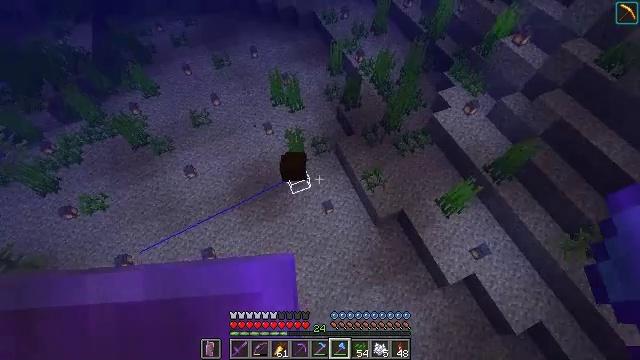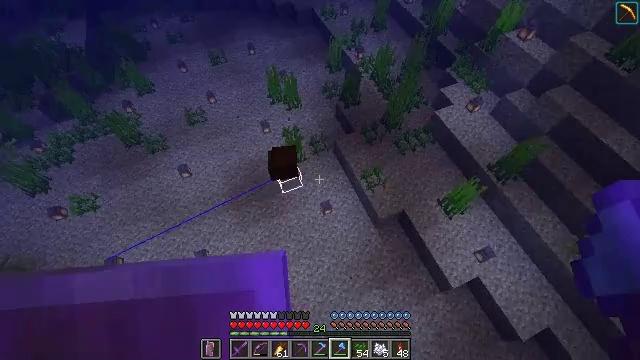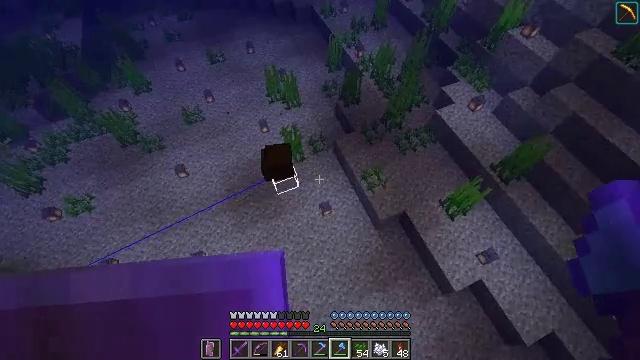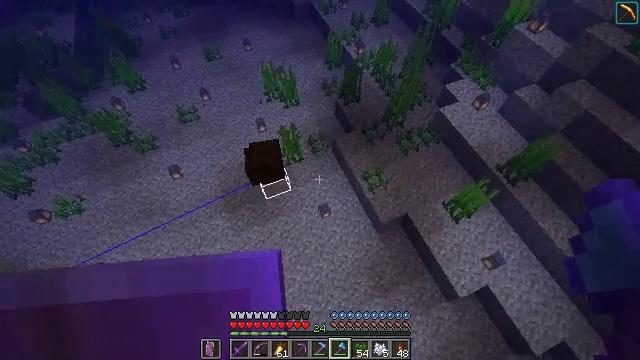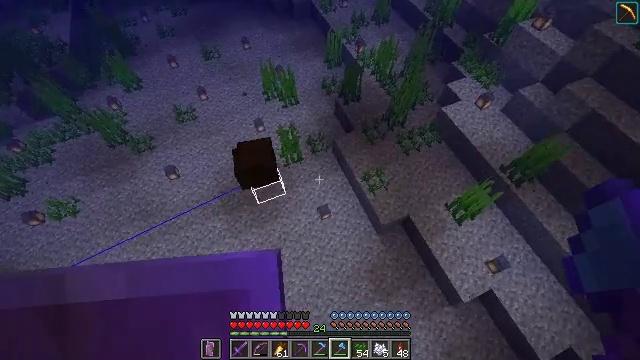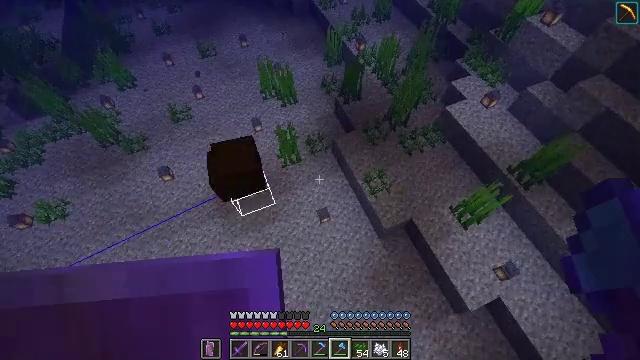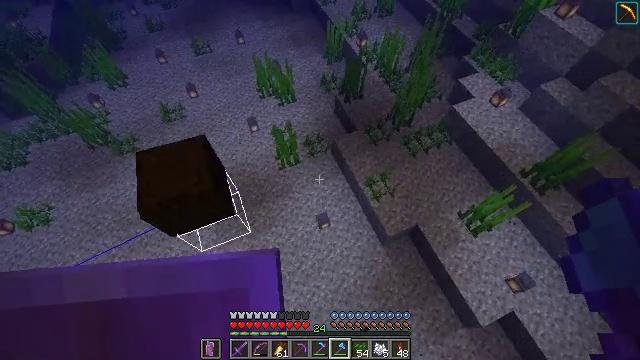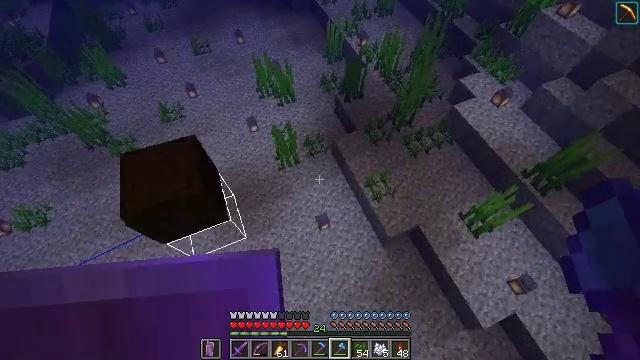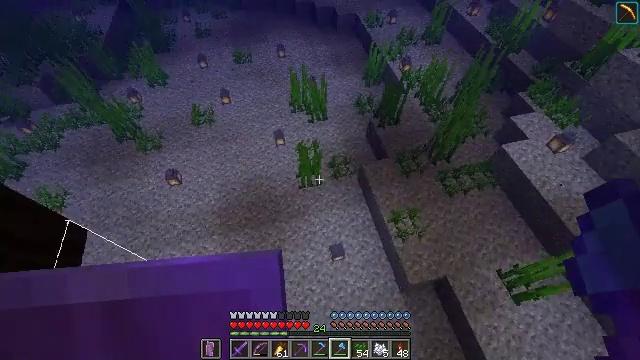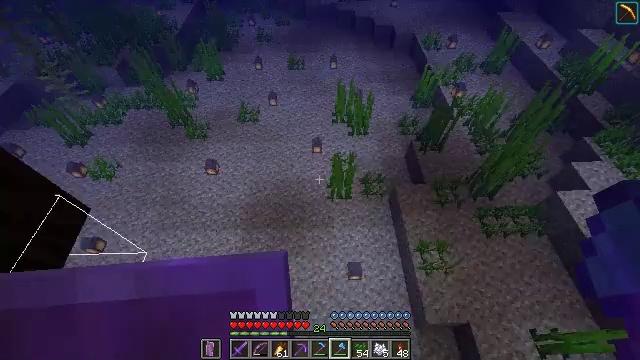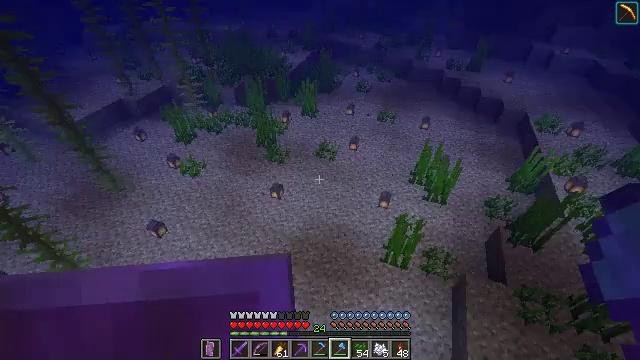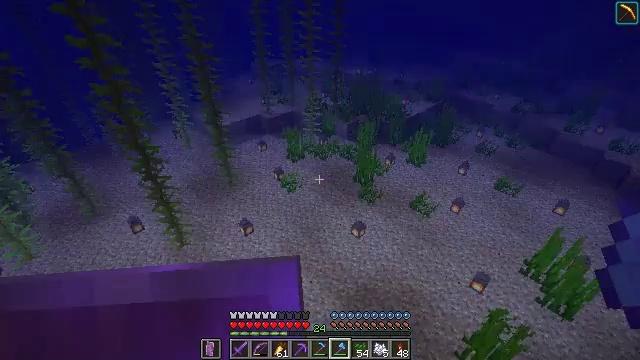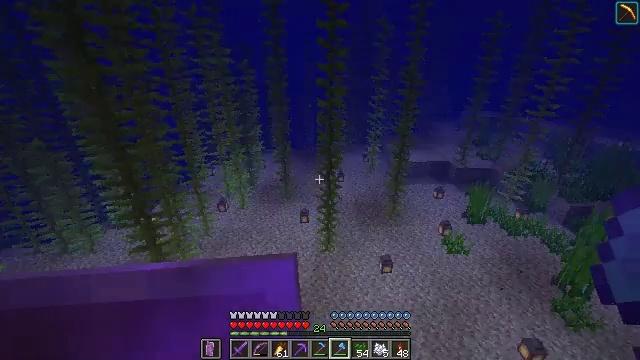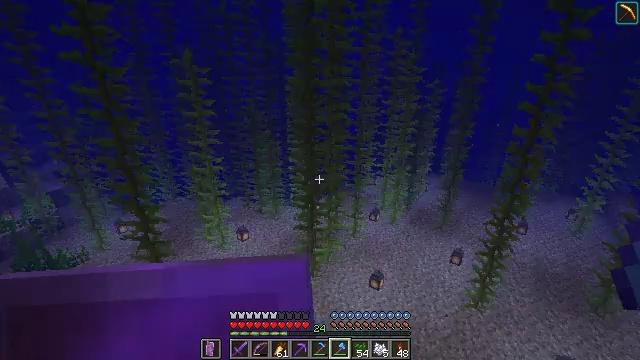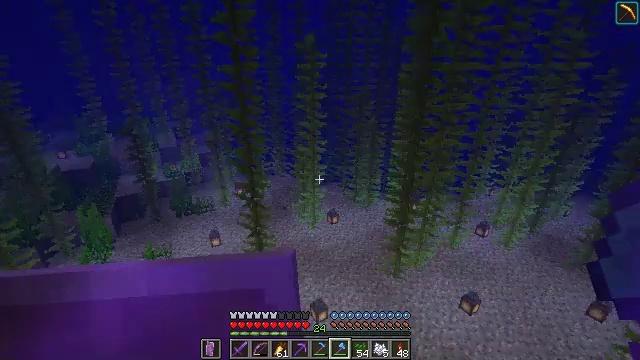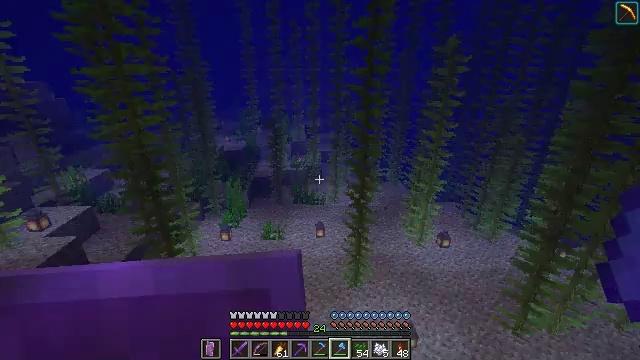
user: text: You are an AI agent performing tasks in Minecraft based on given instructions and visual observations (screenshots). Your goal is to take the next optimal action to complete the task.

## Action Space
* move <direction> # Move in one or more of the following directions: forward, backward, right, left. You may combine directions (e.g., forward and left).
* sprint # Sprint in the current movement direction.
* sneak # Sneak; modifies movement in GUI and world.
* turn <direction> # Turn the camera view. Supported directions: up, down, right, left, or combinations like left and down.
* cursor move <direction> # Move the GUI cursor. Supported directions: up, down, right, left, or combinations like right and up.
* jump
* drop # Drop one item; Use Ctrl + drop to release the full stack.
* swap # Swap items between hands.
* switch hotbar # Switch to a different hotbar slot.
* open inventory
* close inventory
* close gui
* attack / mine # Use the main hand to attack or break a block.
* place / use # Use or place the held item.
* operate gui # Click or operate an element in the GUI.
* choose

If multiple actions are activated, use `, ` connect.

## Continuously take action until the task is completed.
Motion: motion action
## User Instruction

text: Collect dark oak leaves by breaking them.
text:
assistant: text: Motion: move forward, sprint
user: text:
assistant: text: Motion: move forward, sprint
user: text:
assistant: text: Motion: move forward, sprint
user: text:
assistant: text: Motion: move forward, sprint
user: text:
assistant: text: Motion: move forward, sprint
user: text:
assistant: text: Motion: move forward, sprint
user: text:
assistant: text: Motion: move forward, sprint
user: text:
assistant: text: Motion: move forward, sprint, turn left and up
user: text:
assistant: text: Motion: move forward, sprint, turn left and up
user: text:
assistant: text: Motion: move forward, sprint, turn left and up
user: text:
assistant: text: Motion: move forward, sprint, turn left and up
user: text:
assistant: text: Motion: move forward, sprint, turn left and up
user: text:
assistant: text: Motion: move forward, sprint, turn left and up
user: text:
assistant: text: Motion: move forward, sprint, turn left and down
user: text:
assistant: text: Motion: move forward, sprint, turn left and up
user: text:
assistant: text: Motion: move forward, sprint, turn left and up
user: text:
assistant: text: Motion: move forward, sprint, turn left and up
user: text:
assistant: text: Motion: move forward, sprint, turn left and up
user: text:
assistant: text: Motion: move forward, sprint, turn left and down
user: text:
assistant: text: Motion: move forward, sprint
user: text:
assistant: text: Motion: move forward, sprint
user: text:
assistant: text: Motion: move forward, sprint
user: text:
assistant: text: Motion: move forward, sprint
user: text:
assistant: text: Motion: move forward, sprint
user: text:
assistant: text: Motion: move forward, sprint
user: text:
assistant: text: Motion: move forward, sprint
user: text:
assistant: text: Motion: move forward, sprint, turn left and up
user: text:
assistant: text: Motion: move forward, sprint, turn left and up
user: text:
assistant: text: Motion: move forward, sprint, turn up
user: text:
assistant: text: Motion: move forward, sprint, turn up